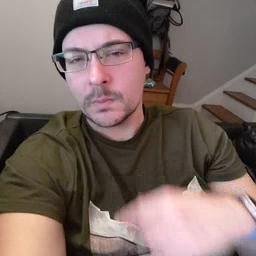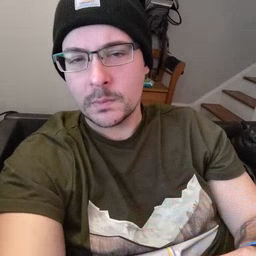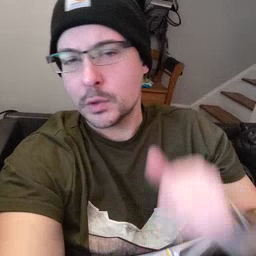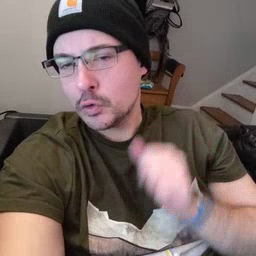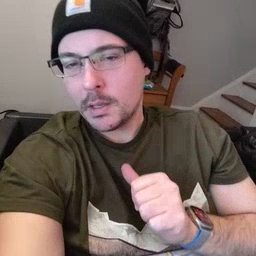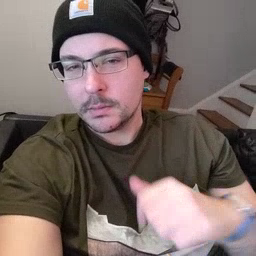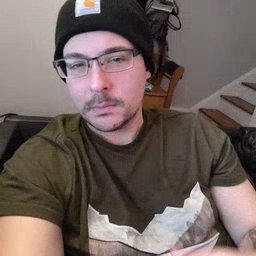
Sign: jacket